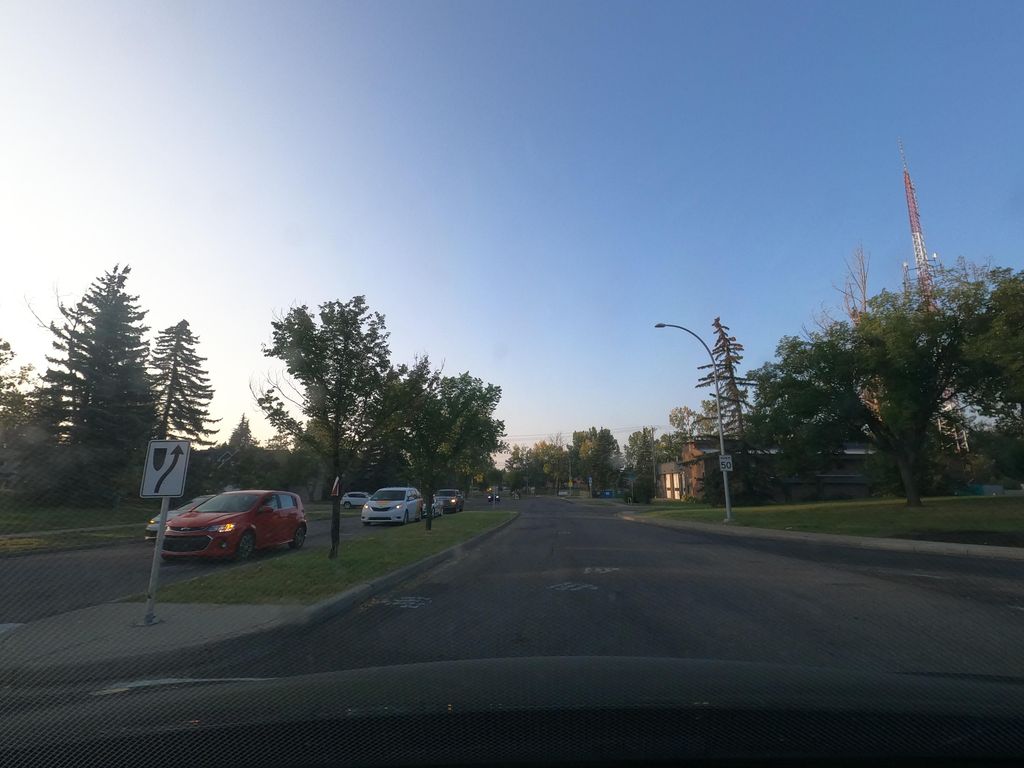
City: calgary